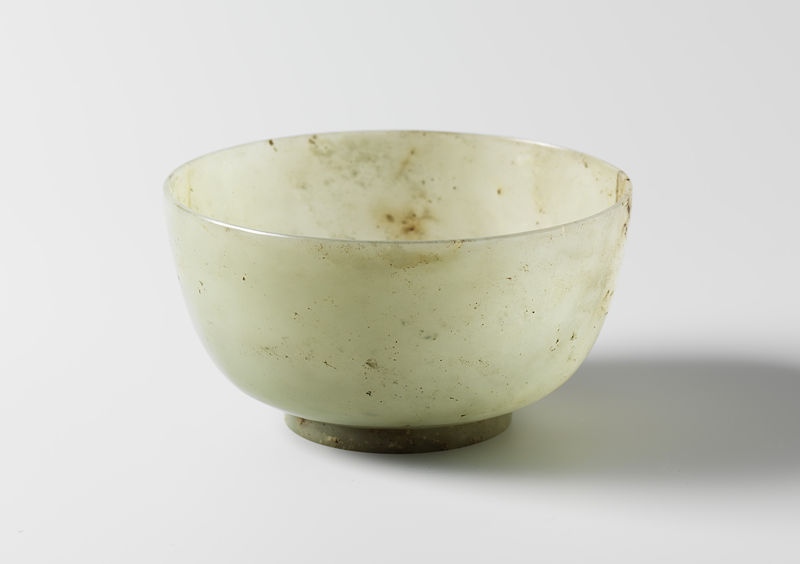
Titel: Kom van gladgepolijste jade.
Standort: Amsterdam
Institution: Rijksmuseum
Schlagwörter: white, modern, old, brown, glas, food, water, glass, weiss, ancient, crystal, vessel, cup, jade, tan, bone, porcelain, bowl, dirty, spots, marks, an, clay, stained, damaged, schüssel, cracked, schale, cuè, mineral, discoloured